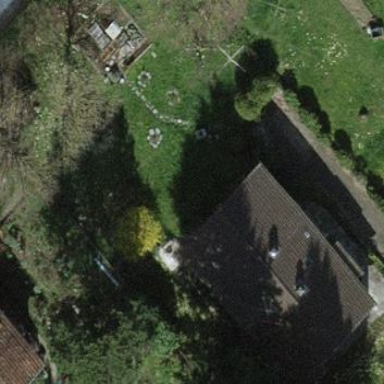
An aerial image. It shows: Garden enclosed by fence.